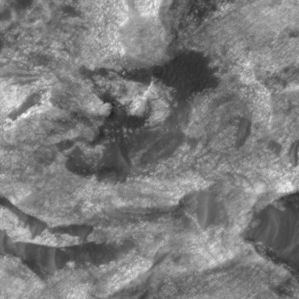
Label: non_frost